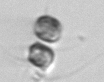
Label: Chaetoceros